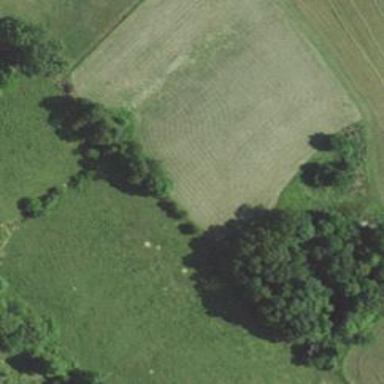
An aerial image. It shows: Beautiful woodland area.